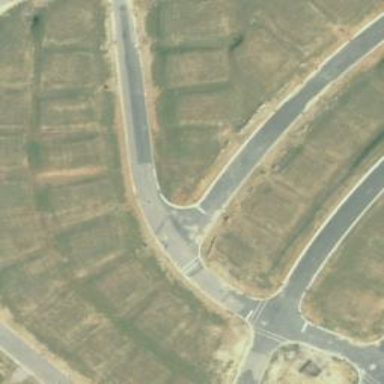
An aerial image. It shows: Footway along the road.